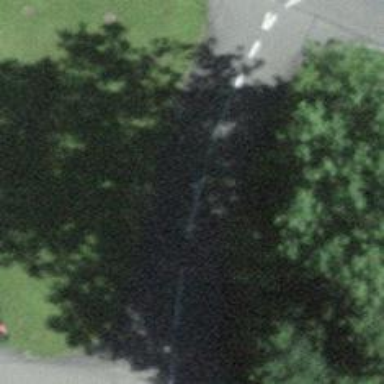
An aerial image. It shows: Unclassified road.